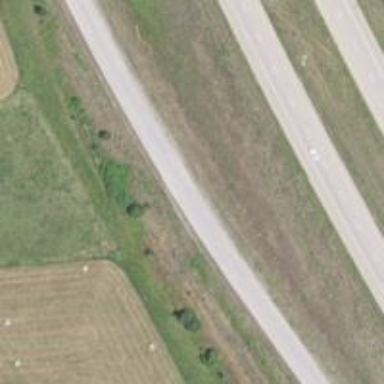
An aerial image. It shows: Unclassified road.